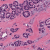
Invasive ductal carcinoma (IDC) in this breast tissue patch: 1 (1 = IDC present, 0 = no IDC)